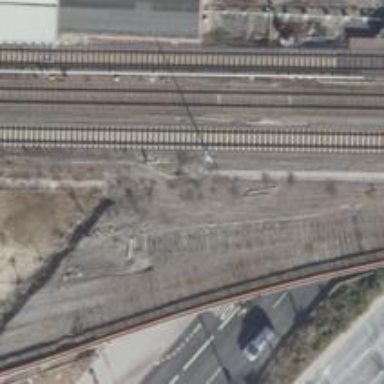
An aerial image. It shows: Railway milestone.